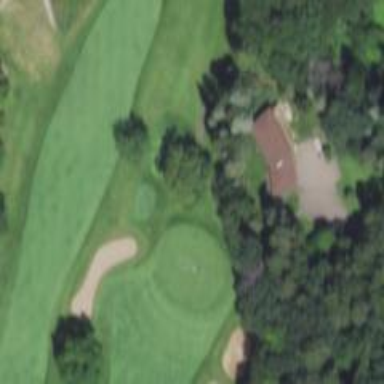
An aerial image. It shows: Path used for both walking and golf.